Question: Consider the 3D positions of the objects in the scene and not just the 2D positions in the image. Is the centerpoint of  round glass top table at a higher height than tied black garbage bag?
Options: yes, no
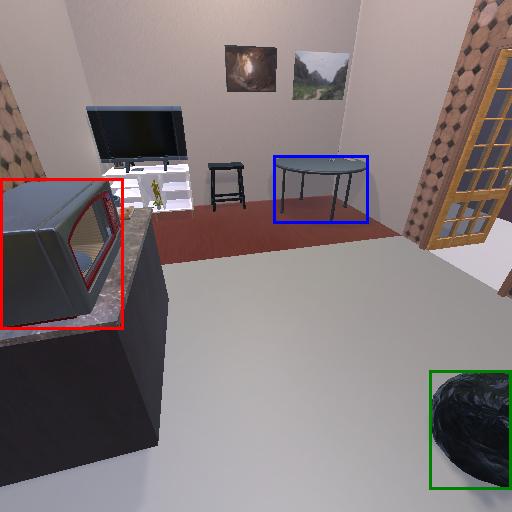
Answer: yes